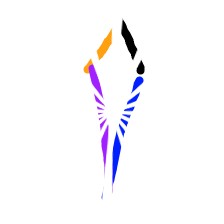
Shape: kite